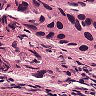
Metastatic tissue present: yes